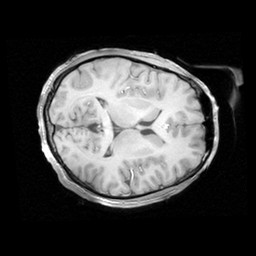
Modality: T1w
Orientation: axial
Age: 21
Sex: male